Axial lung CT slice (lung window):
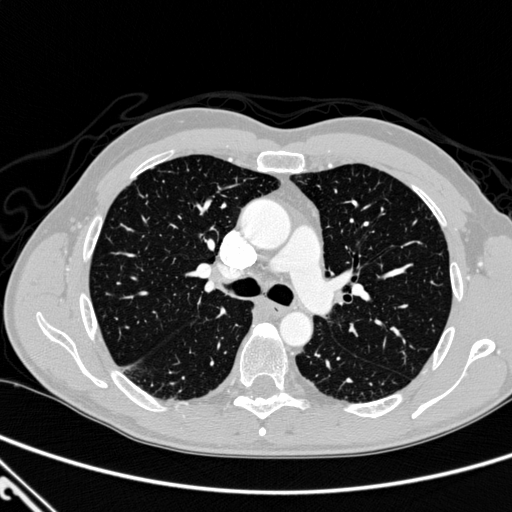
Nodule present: no